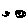
Label: smiley face